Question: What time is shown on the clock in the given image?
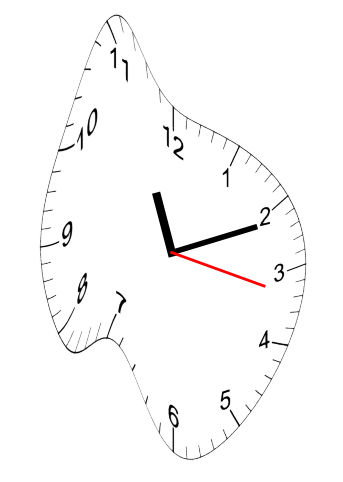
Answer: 11:11:17